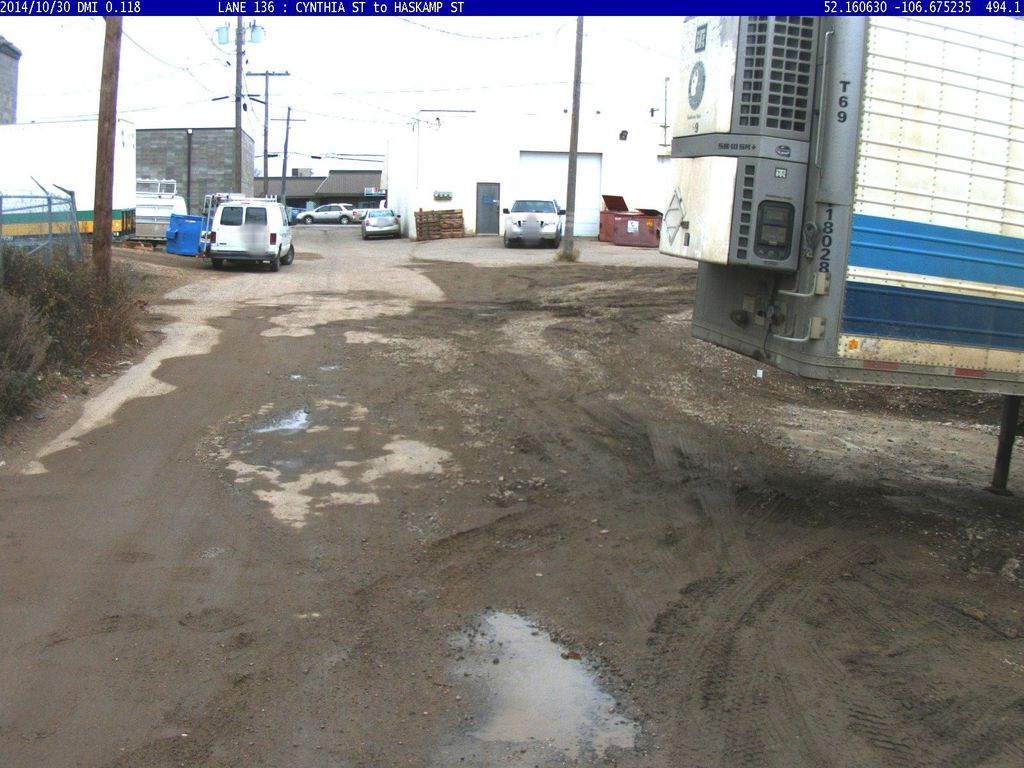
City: saskatoon